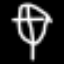
Label: leaf